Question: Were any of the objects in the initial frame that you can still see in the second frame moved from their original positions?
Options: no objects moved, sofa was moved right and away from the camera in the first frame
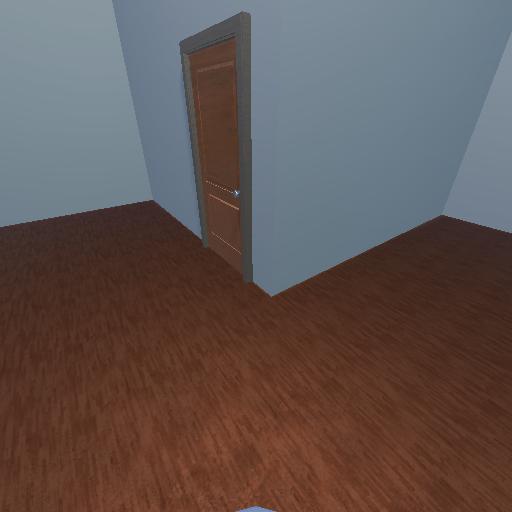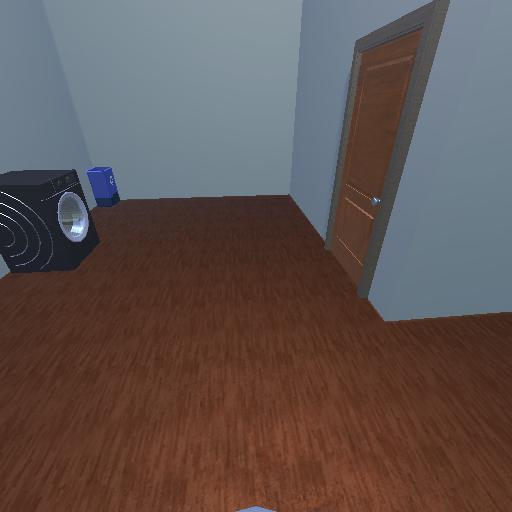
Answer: no objects moved